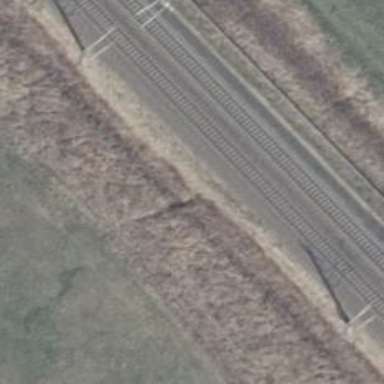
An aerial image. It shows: Isolated track section of railway.